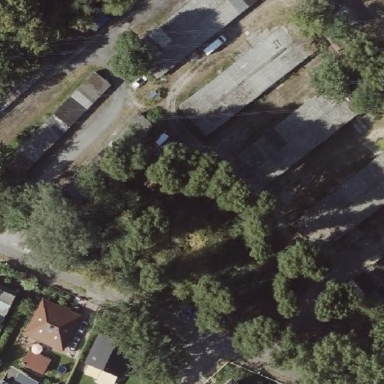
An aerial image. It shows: Area designated for garages.